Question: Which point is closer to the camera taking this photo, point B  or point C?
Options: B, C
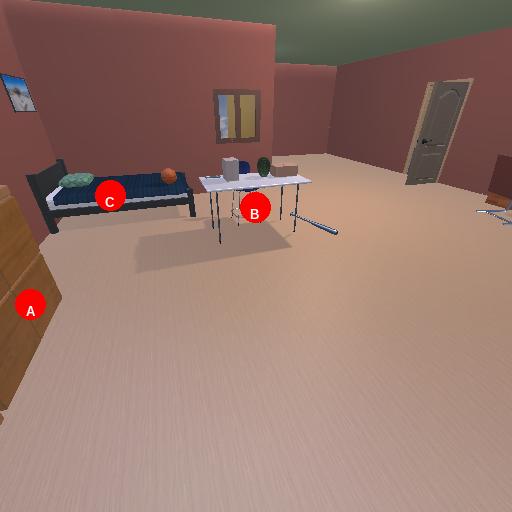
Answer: B